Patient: sex F, age 63
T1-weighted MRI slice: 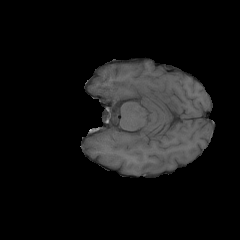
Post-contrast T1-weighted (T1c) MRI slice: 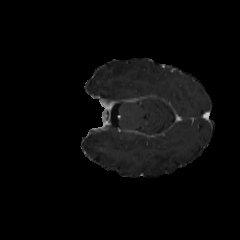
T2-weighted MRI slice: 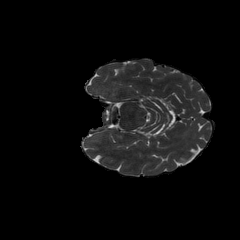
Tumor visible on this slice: no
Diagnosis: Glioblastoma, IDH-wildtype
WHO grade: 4